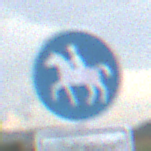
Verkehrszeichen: Reitweg
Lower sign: BesondereFahrzeugeUndTransportgueter12
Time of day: MorningAfternoon
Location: Outdoor (RoadRail)
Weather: PartlyCloudy
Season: NotSpecified
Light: Natural